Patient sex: M
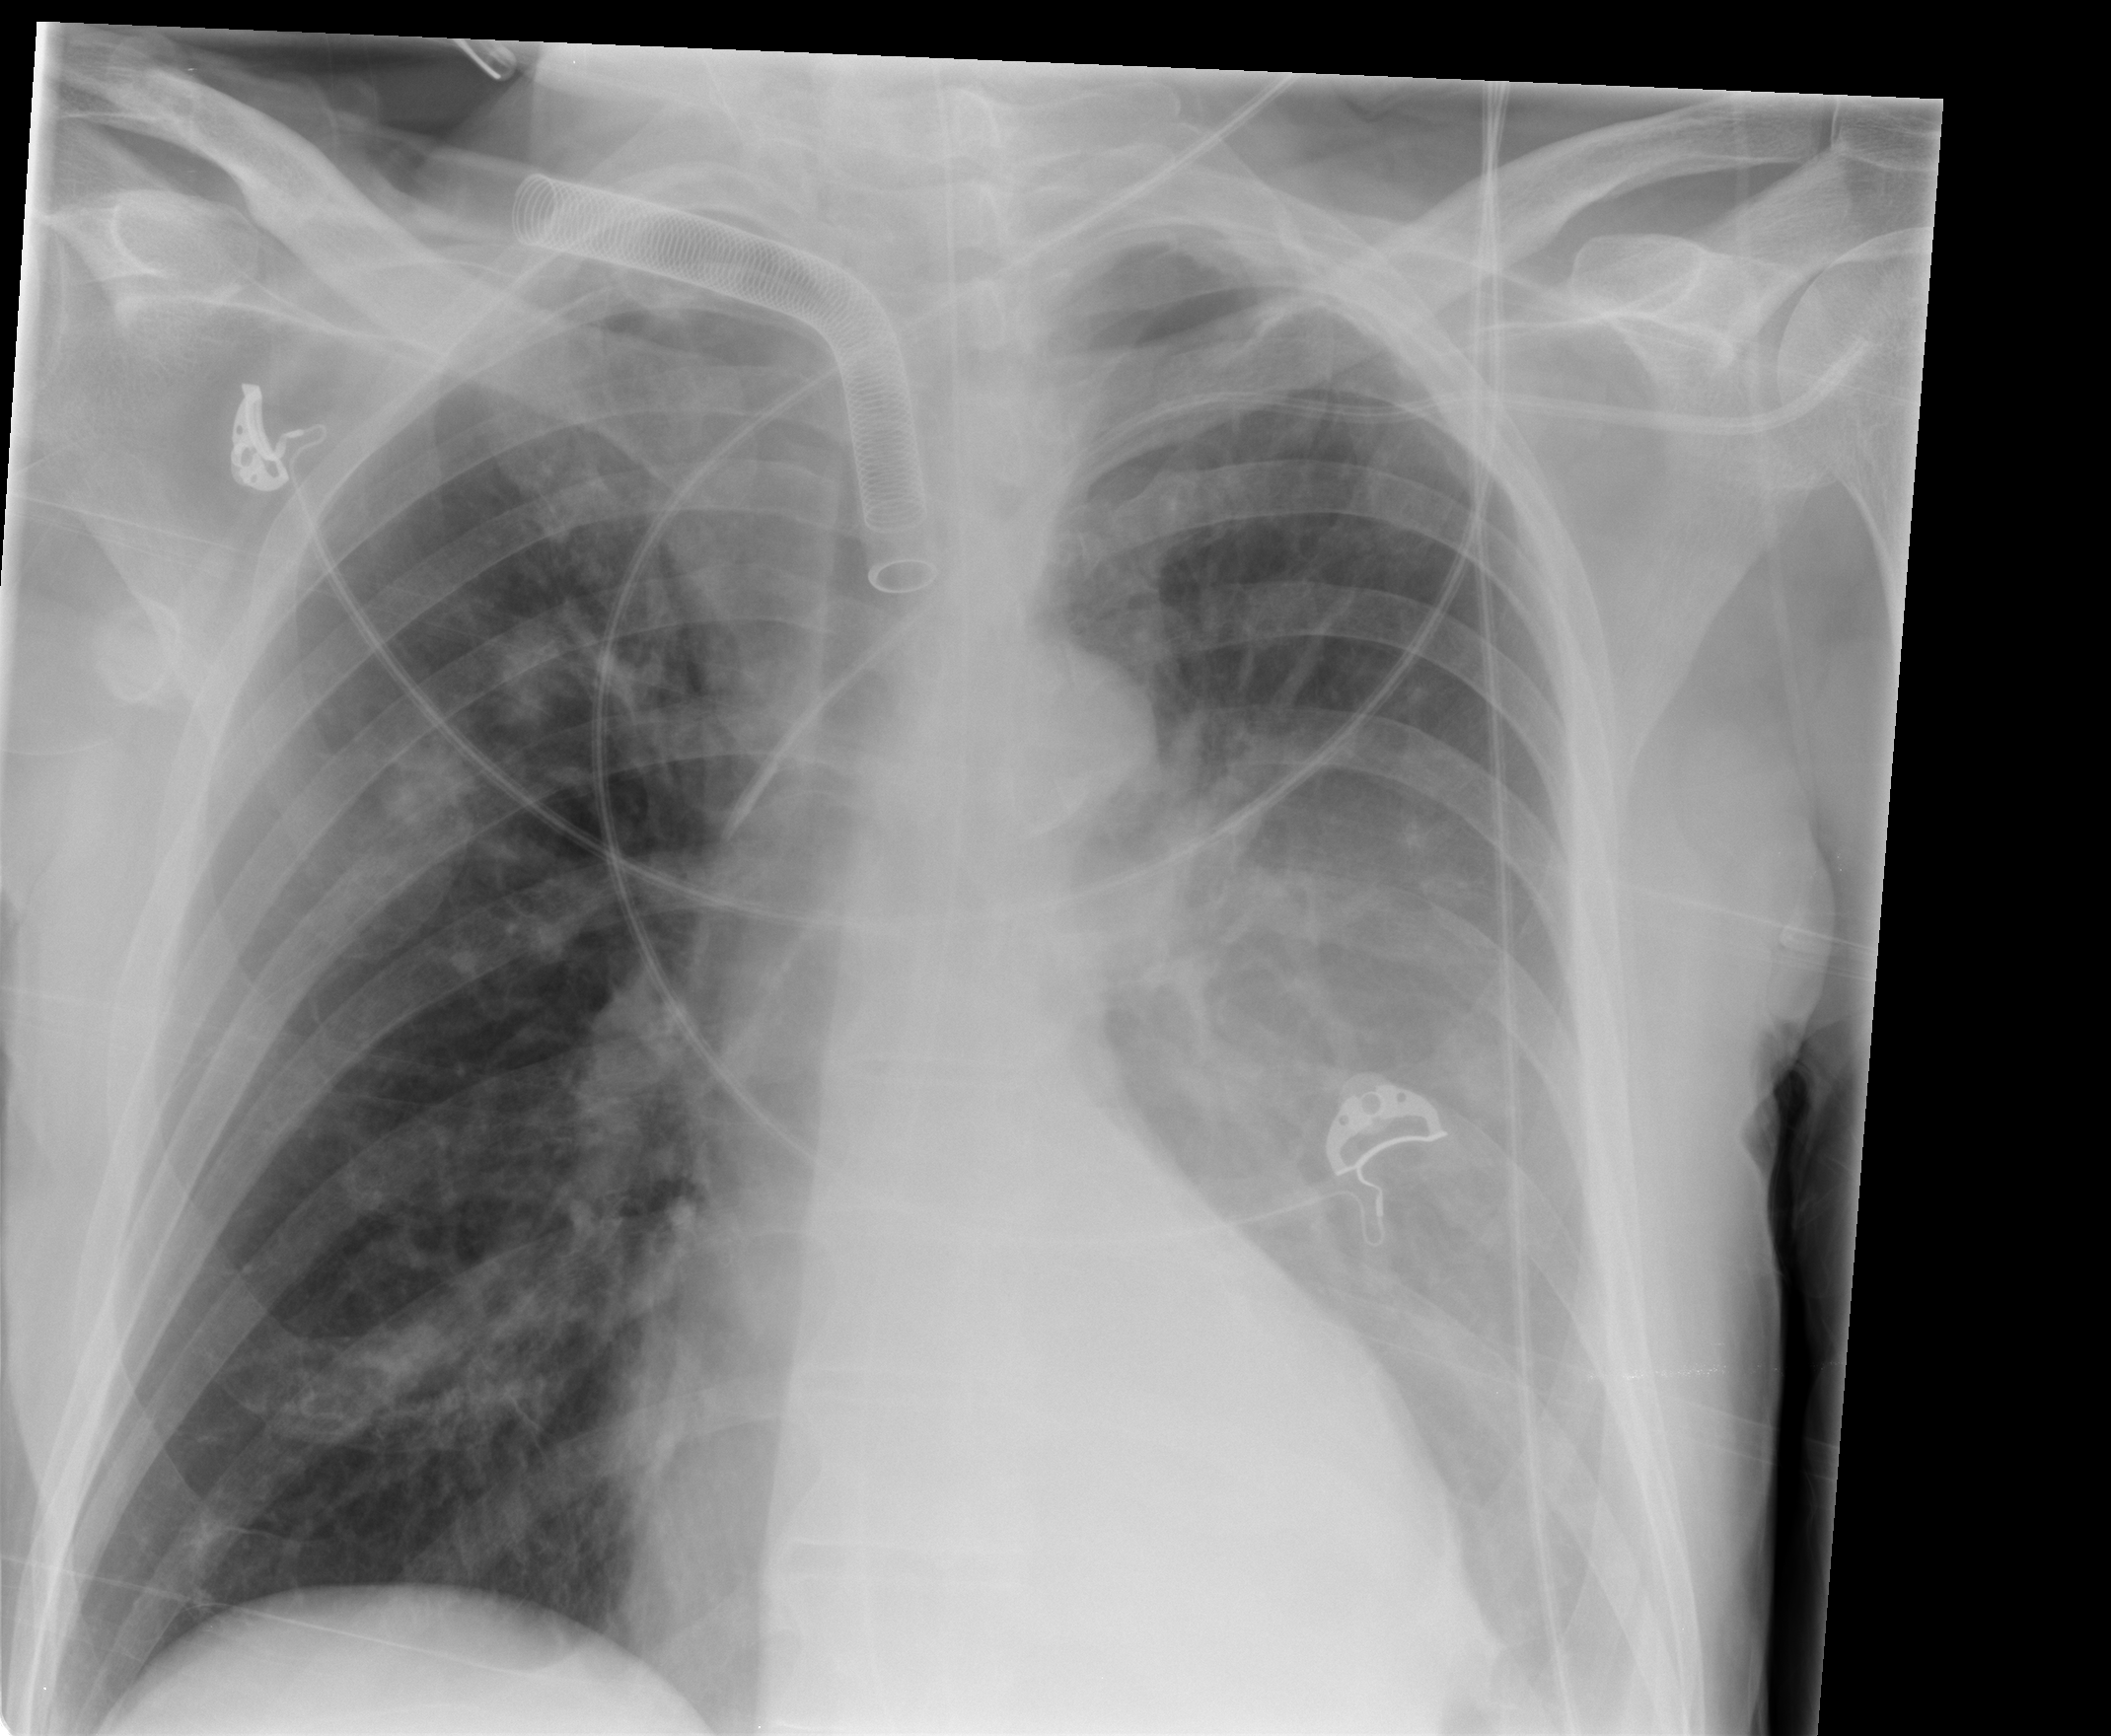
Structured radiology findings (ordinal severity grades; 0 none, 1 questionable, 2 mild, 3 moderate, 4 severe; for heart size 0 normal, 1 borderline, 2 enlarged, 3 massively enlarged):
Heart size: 0
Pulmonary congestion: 0
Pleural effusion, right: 0
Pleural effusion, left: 2
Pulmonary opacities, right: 0
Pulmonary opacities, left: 2
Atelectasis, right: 0
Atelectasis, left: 2